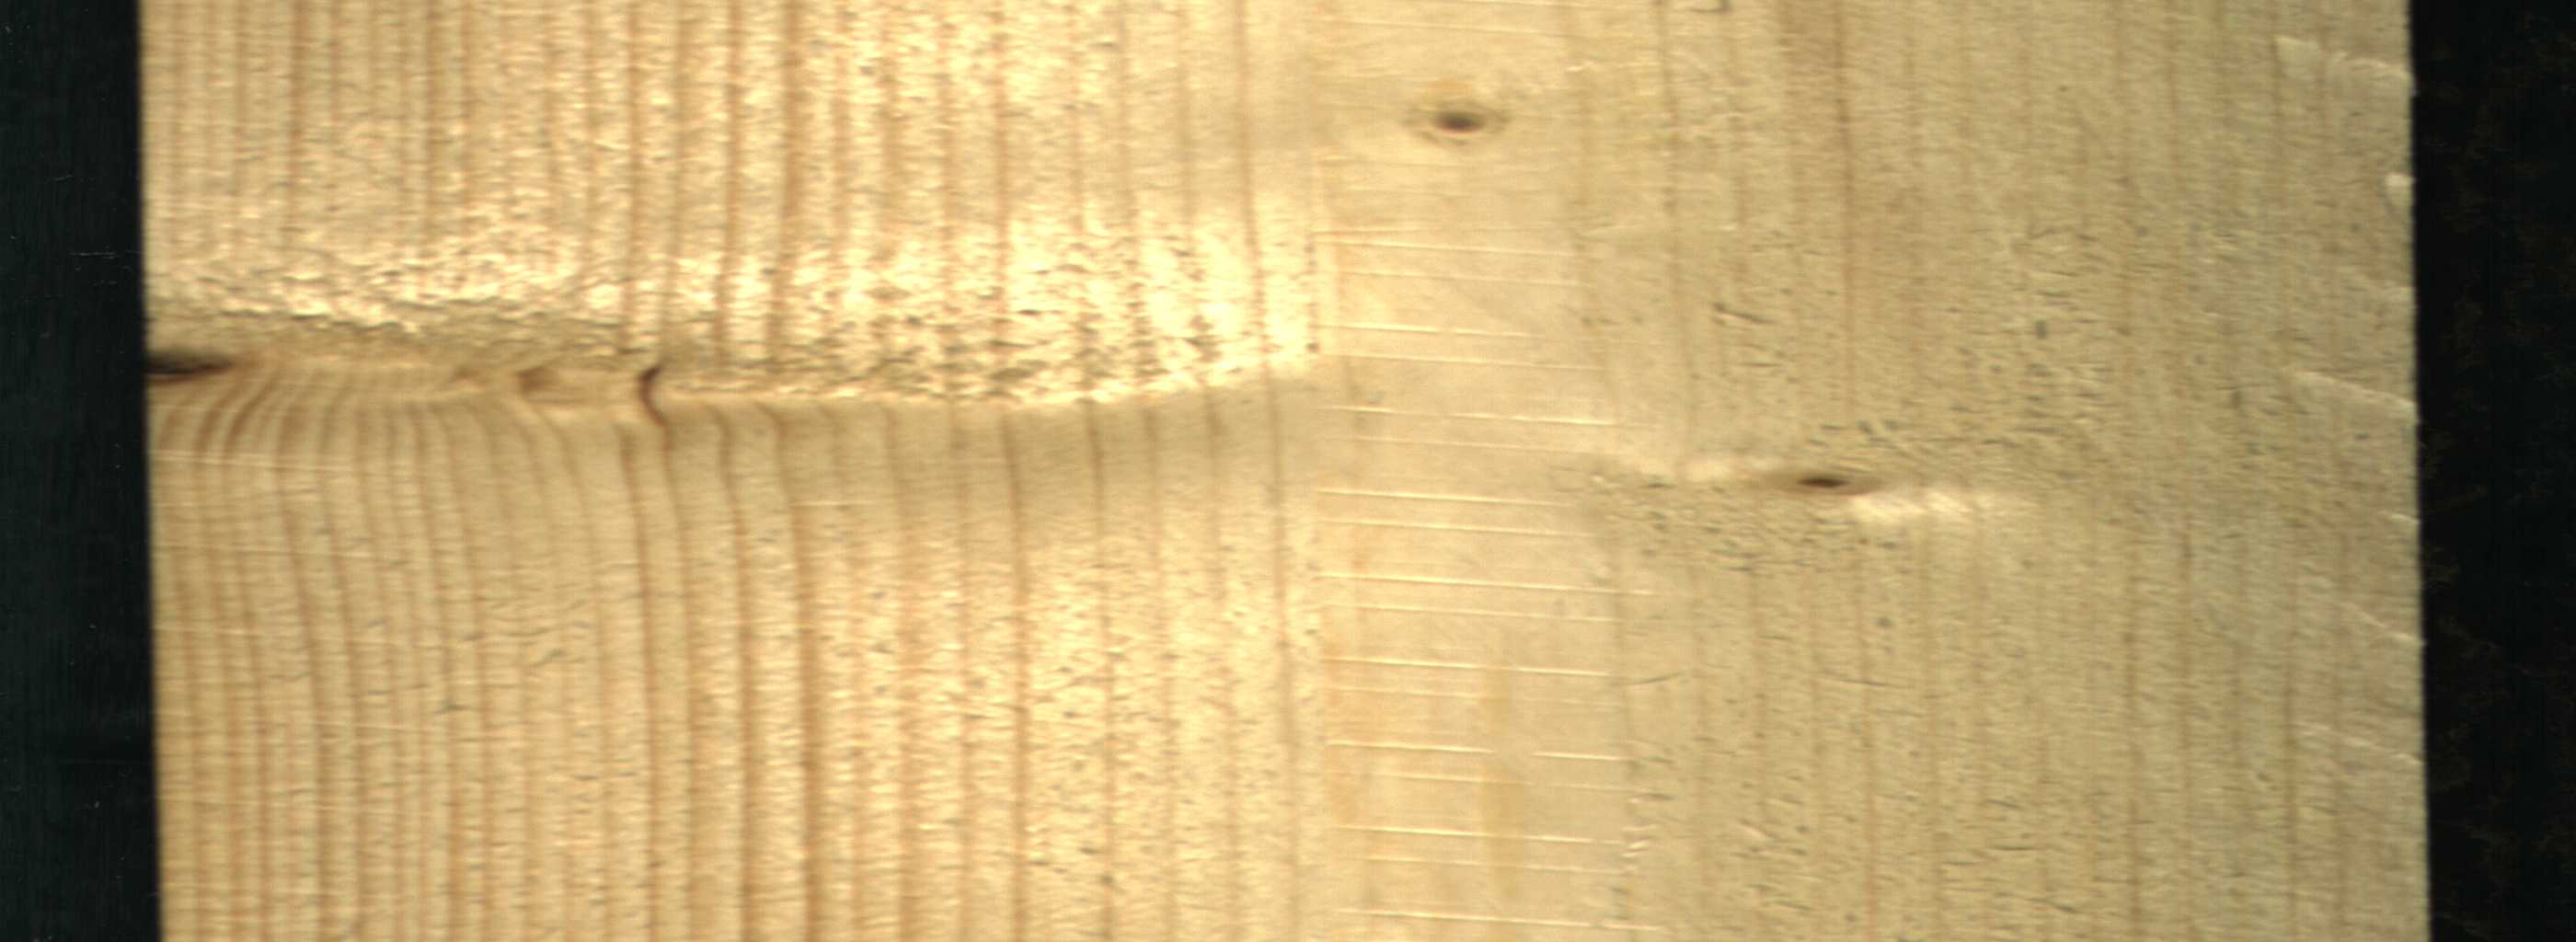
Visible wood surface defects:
Dead_Knot
Live_Knot
Live_Knot